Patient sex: M
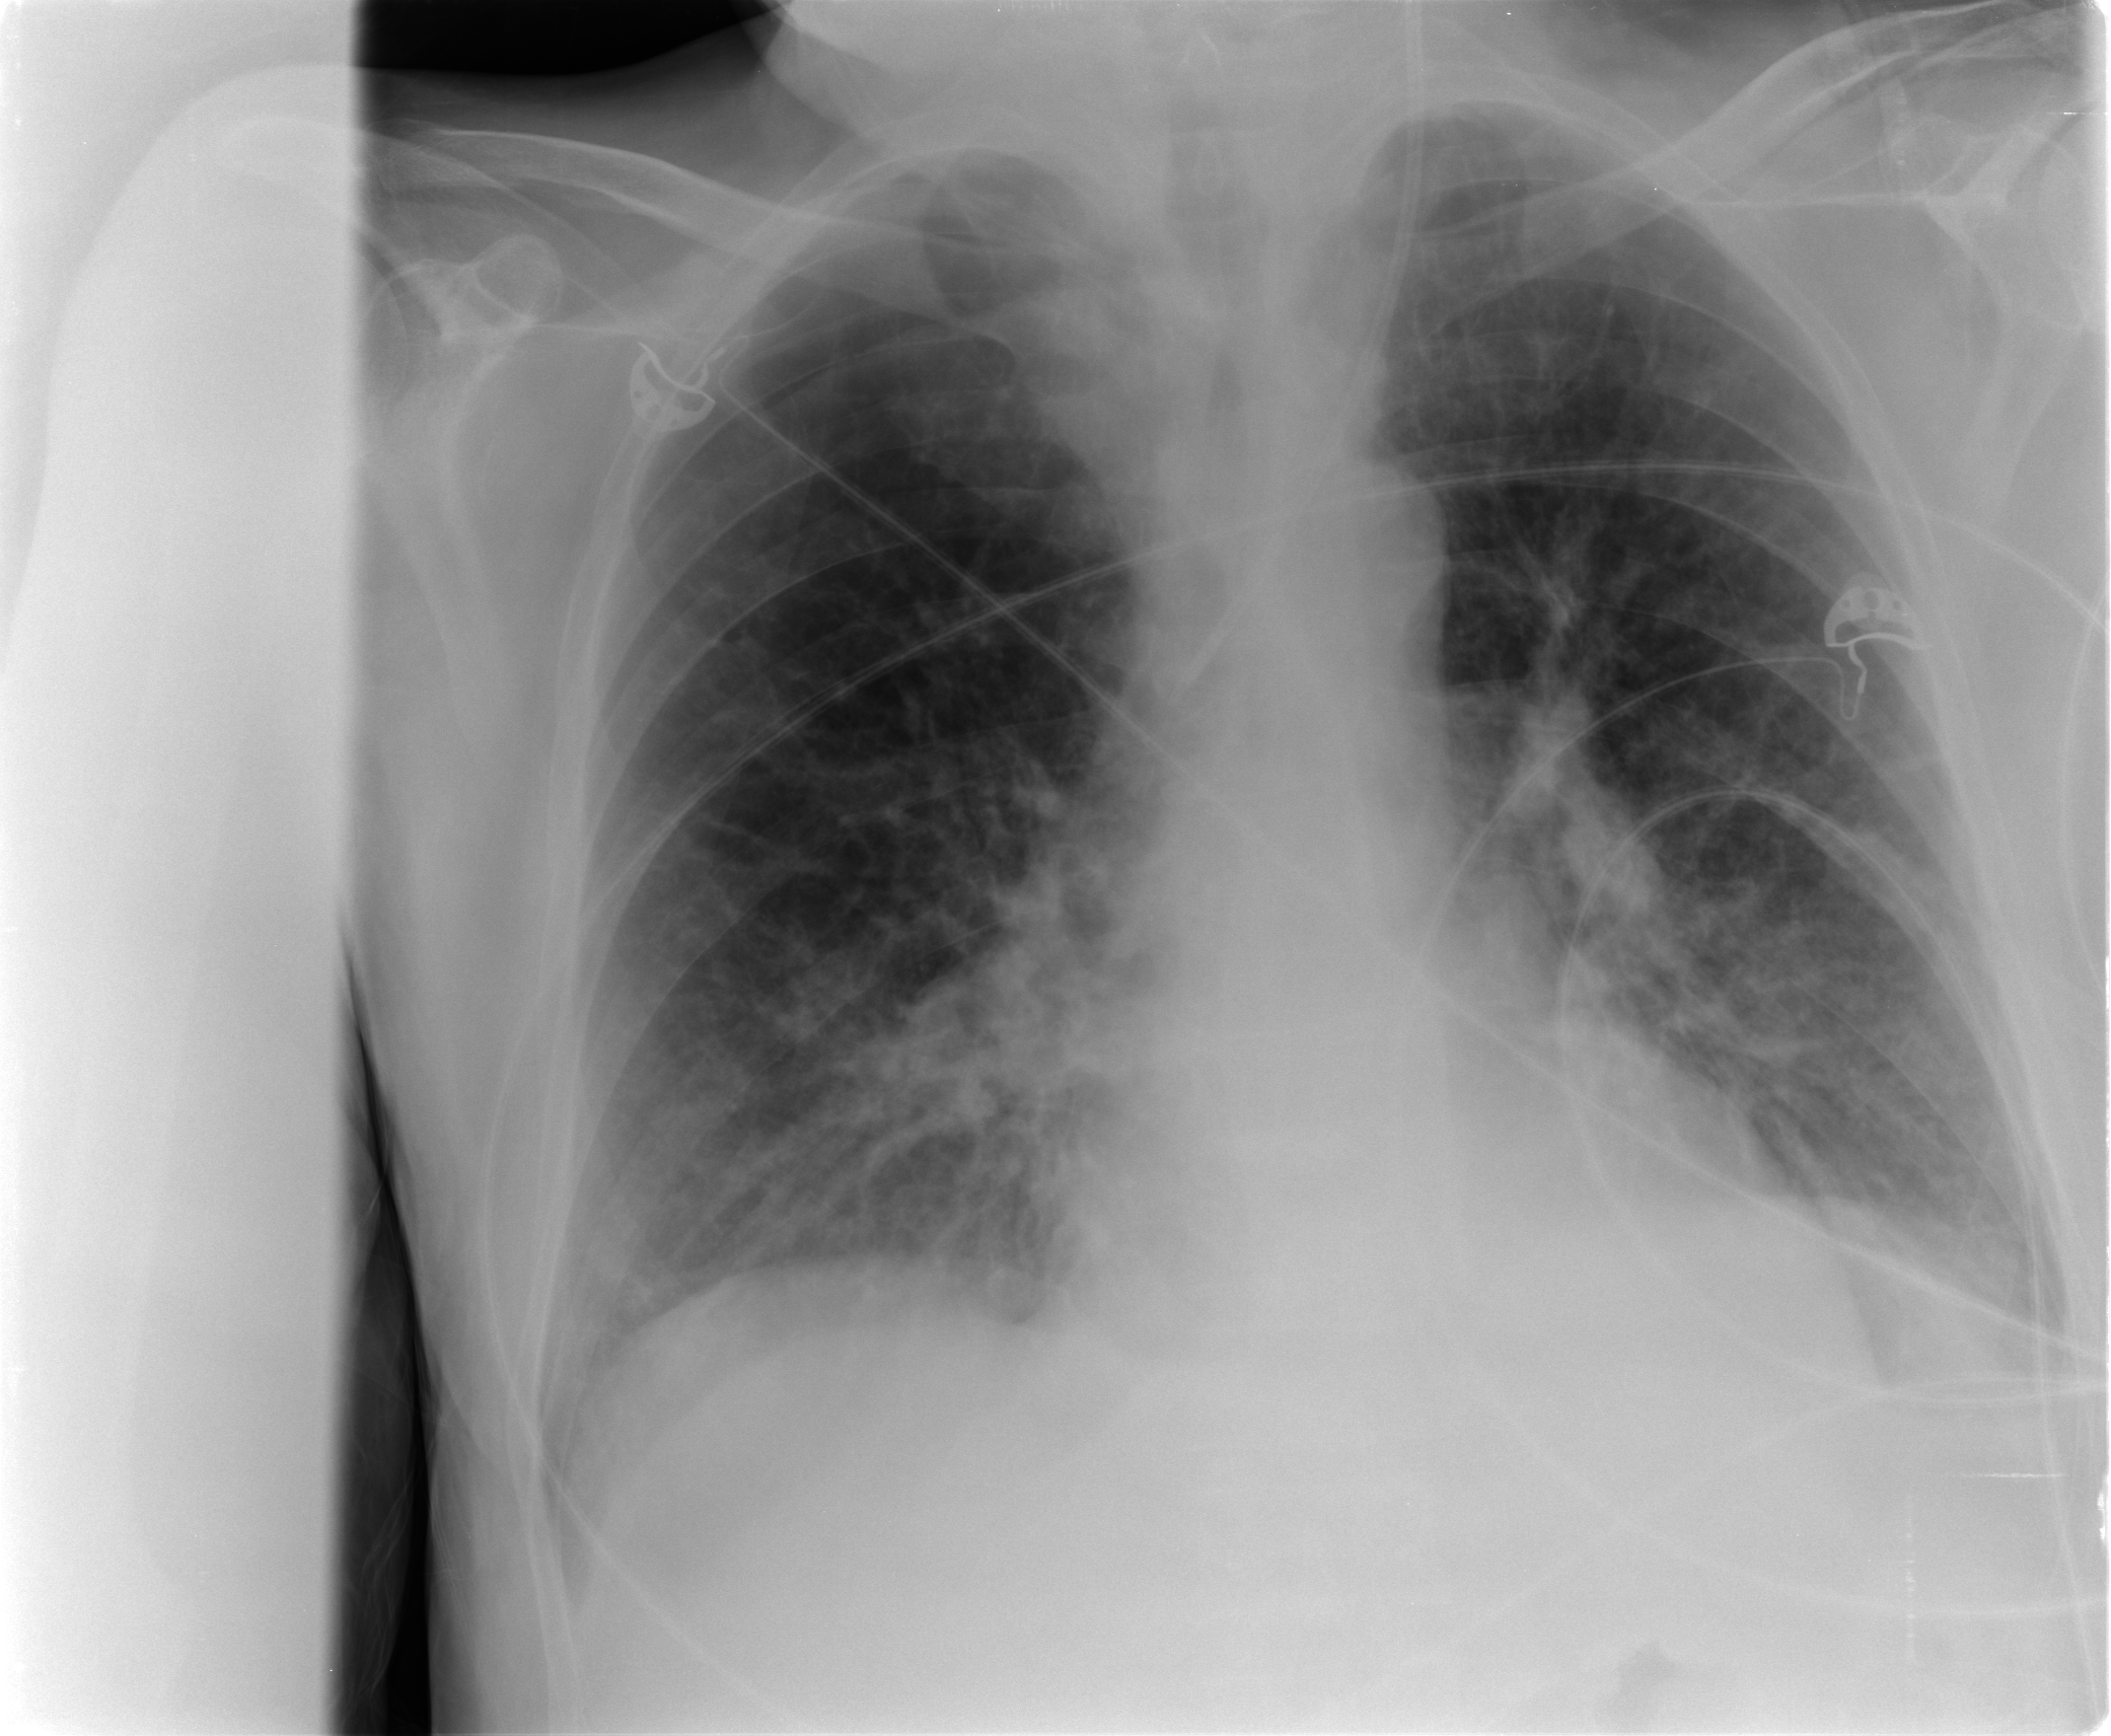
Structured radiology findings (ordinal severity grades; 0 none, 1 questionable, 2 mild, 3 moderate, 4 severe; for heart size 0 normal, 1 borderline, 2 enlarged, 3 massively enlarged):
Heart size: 0
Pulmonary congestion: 1
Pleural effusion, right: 1
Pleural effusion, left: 0
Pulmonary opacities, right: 1
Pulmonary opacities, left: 1
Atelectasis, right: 2
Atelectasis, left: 2